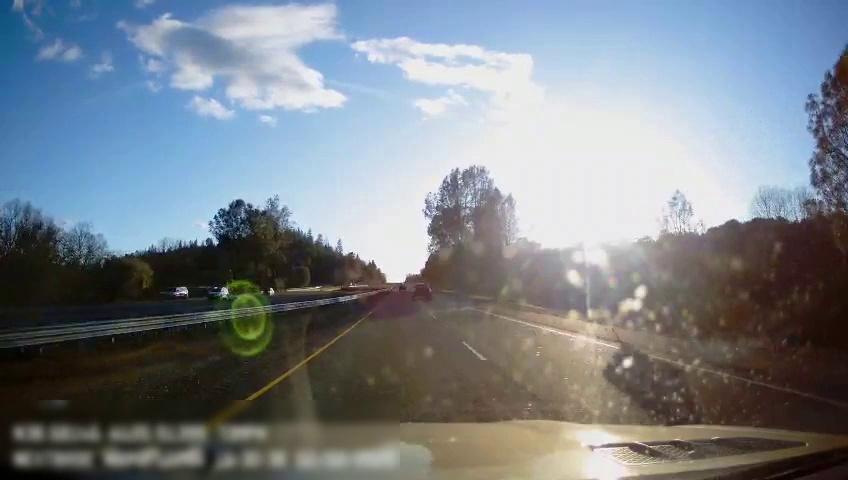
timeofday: Day
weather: Sunny
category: Drivable Space
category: Drivable Space
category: Vehicles | Truck
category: Vehicles | SUV
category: Vehicles | SUV
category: Vehicles | SUV
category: Lanes | Current Lane
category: Lanes | Current Lane
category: Lanes | Alternate Lane